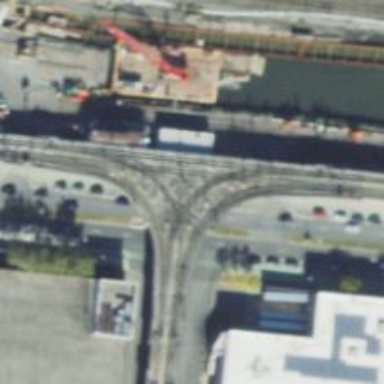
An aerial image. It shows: Bridge for light rail electrified with contact line.